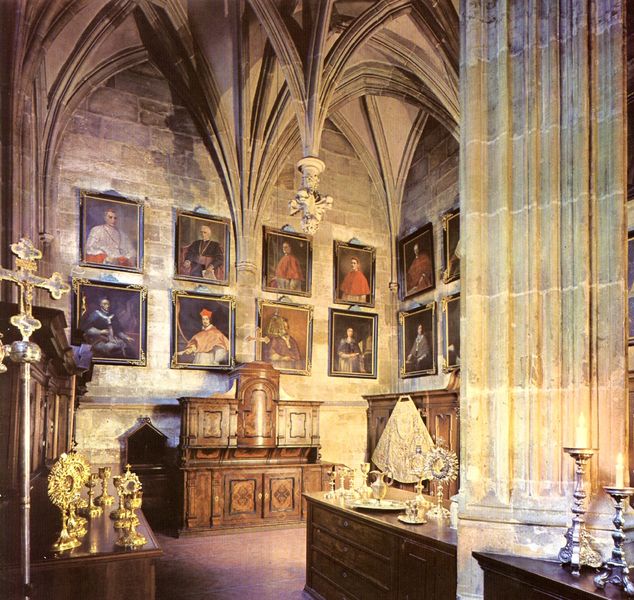
Titel: Veitsdom in Prag
Standort: Prag, Veitsdom (EU - Tschechische Republik)
Schlagwörter: gemälde, zimmer, stein, kalt, kirche, gold, saal, bischof, leuchter, galerie, foto, truhe, gewölbe, kloster, kreuz, rippen, altar, photo, ausstellung, schlussstein, kerzenleuchter, kirchenschiff, kreuzrippen, kreuzrippengewölbe, schranke, gotisch, monstranz, kapelle, bischöfe, kardinäle, sakraler raum, ahnen, kriechblume, ahnengalerie, sterngewölbe, sakristei, schlusstein, reliquien, chapelle